Brain MRI, t1w sequence, axial 2D slice.
Patient: age 33, sex M, weight 90 kg, height 1.9 m
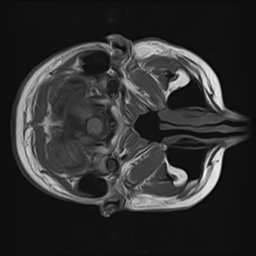